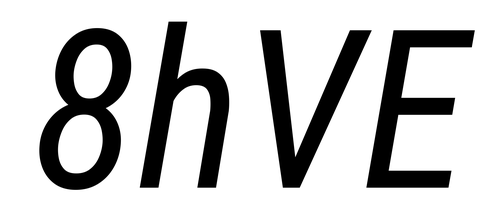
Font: Roboto-Italic_Condensed_Italic